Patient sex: M
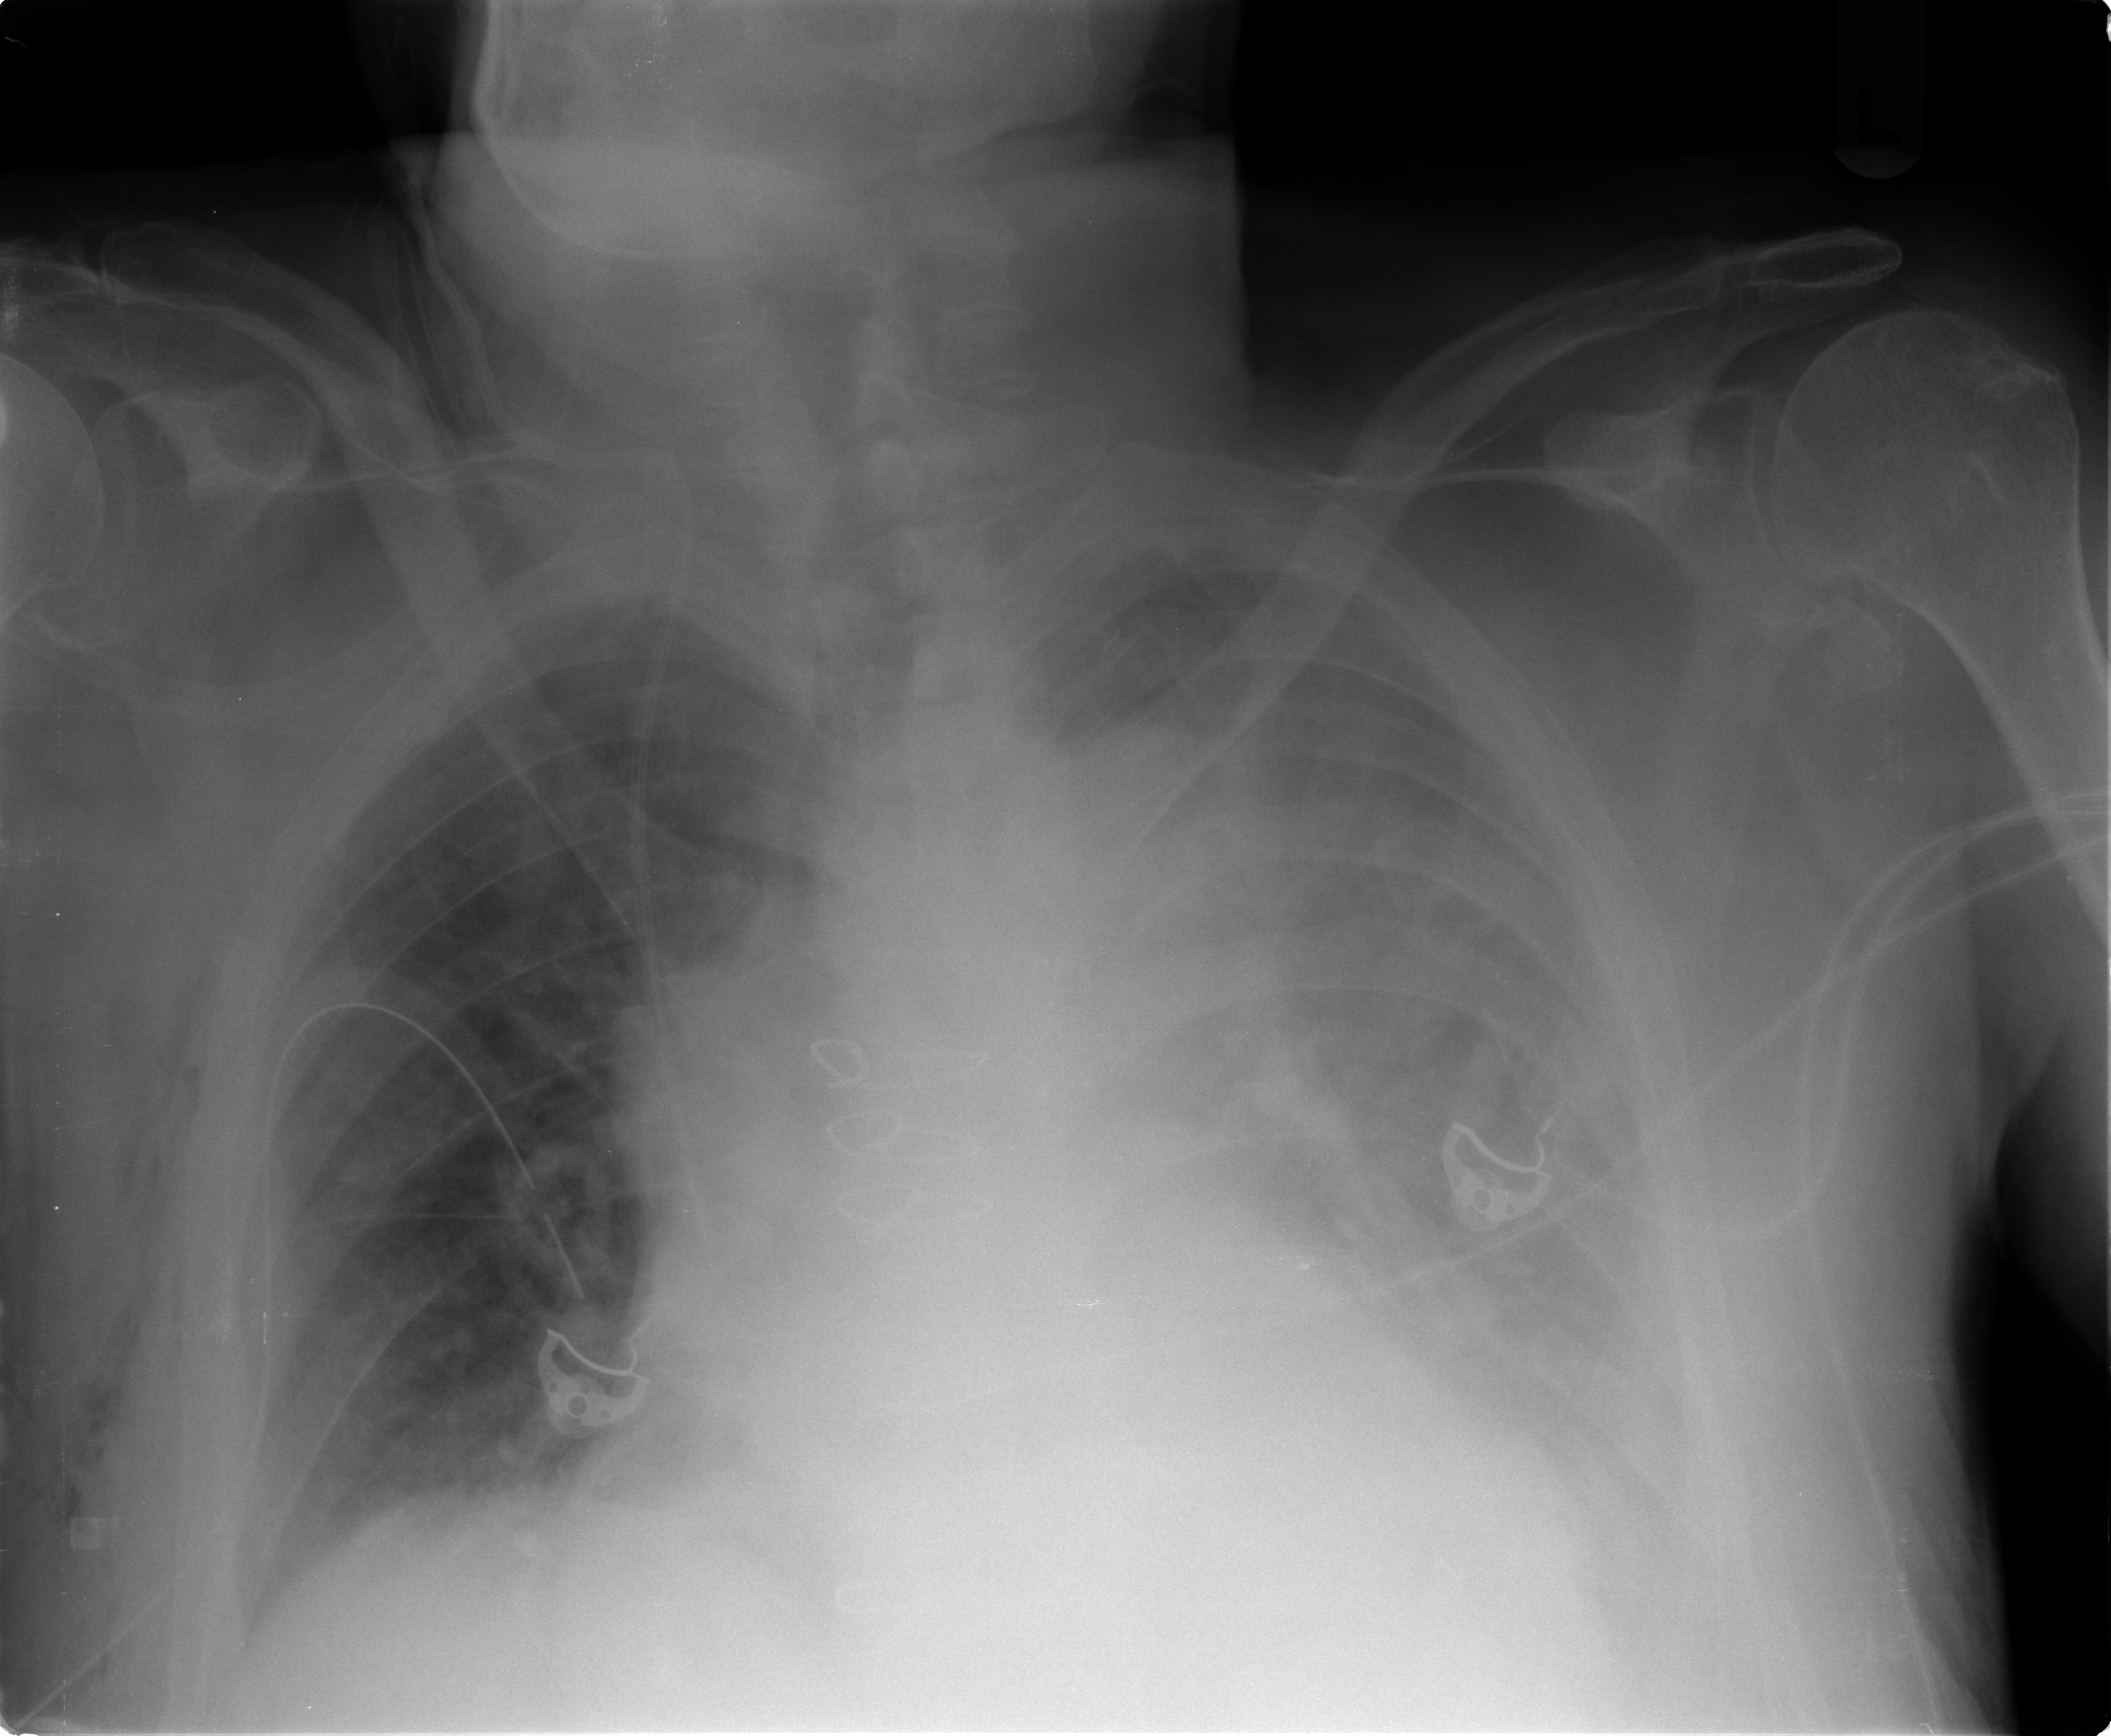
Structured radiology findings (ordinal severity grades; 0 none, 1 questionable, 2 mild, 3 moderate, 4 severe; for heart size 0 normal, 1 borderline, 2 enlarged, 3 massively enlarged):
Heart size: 2
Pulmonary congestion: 2
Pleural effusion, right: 1
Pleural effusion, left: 3
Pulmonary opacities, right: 0
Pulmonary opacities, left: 1
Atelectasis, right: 2
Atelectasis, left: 2